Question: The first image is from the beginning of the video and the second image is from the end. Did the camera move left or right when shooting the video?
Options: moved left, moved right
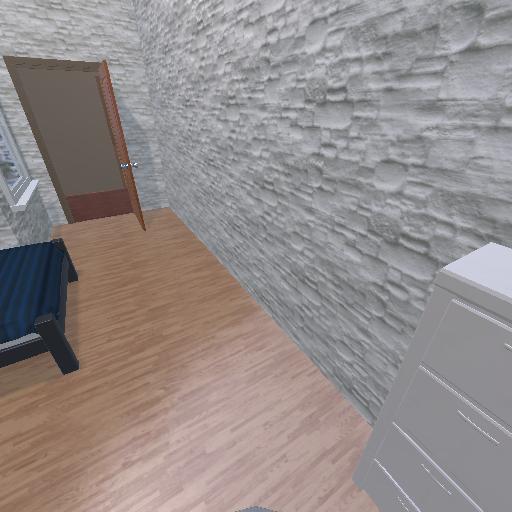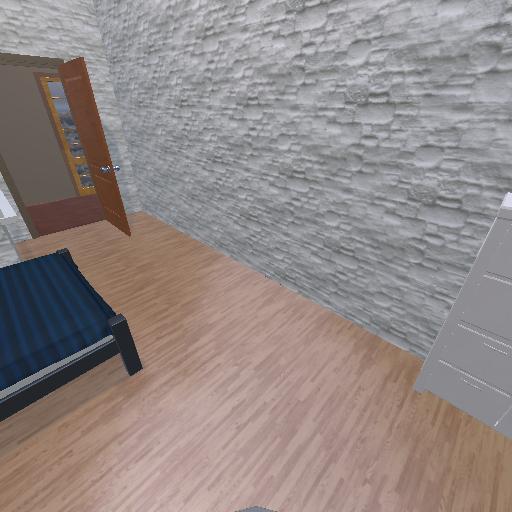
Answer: moved left